Question: I've recently run into a really frustrating problem. When I set a breakpoint, and my program stops, the objects aren't shown in Xcode. I don't get the typical 'self' or any of my other objects. I tried restarting Xcode and my computer. I don't really know what else to do.
I'm running Xcode 4.6.1. Has anyone else run into this problem?

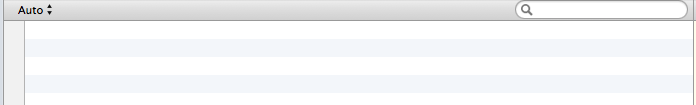
Answer: I usually get this error when I have compiler optimization turned on. The compiler will generate code which does not necessarily follow your code logic flow.
Go to your project in the navigator -> Target -> Build settings -> Search for optimization level -> expand optimization level -> select the debug line -> change to none in both columns of your project and target.
Hope this helps.